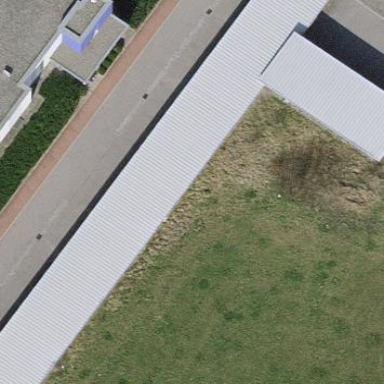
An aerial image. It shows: View of roof of building.